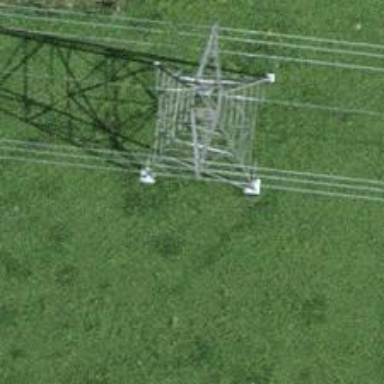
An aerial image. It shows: Power tower.